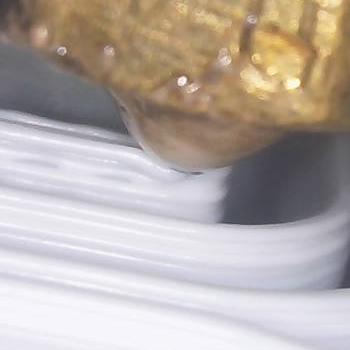
Flow rate: 59%